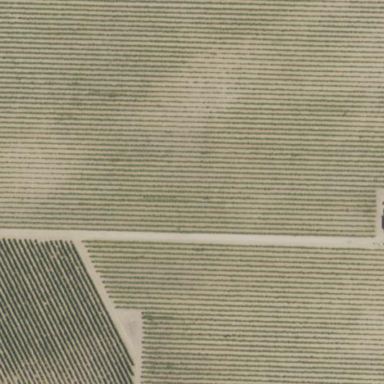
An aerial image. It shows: Vineyard with grape crops.